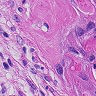
Metastatic tissue present: yes